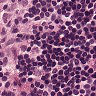
Metastatic tissue present: no